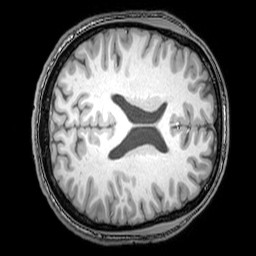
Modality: T1w
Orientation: axial
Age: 23
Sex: male
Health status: healthy
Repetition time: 0.081 s
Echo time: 0.037 s